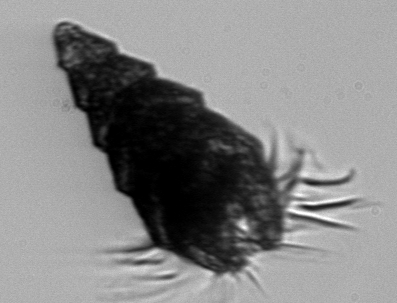
Label: Laboea_strobila